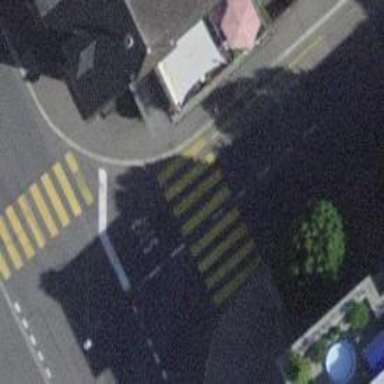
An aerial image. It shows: Uncontrolled zebra crossing with zebra markings.